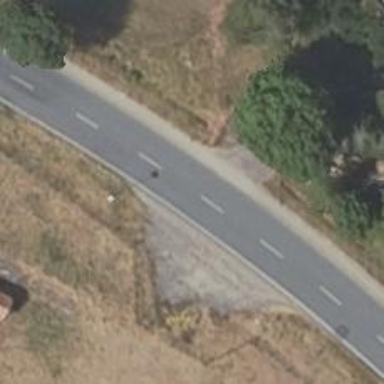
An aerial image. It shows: Secondary road with asphalt surface.